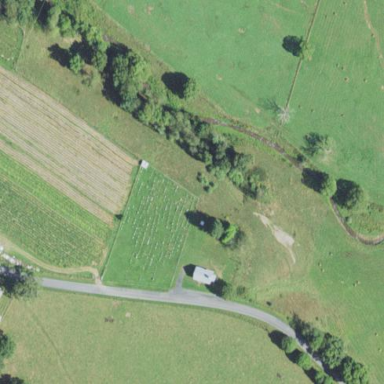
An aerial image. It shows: Graveyard.